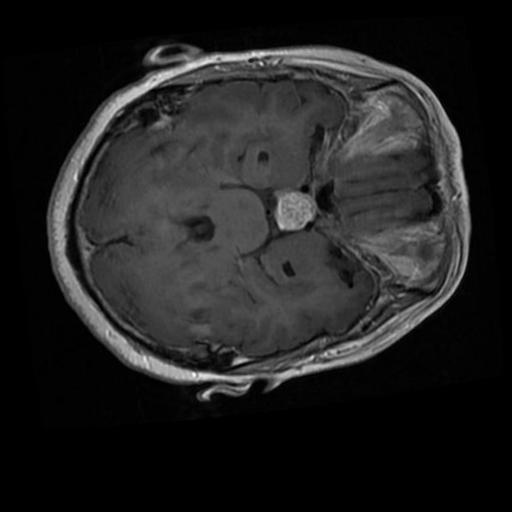
Label: brain_tumor